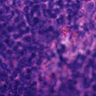
Metastatic tissue present: no